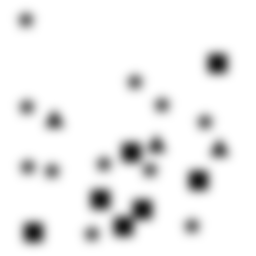
Squares: 7
Triangles: 3
Stars: 11
Total shapes: 21